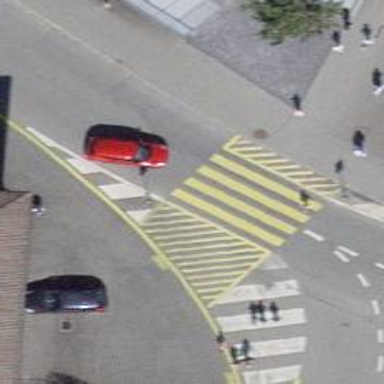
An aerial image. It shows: Footway with zebra crossing.